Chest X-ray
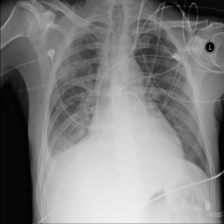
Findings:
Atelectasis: negative
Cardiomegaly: negative
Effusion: positive
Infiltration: negative
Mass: negative
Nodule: negative
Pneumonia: positive
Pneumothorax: negative
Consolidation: negative
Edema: negative
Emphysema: negative
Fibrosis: negative
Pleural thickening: negative
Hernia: negative